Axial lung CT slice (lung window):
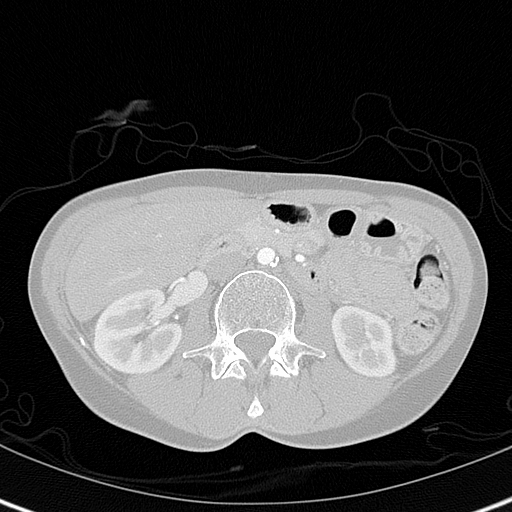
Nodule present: no